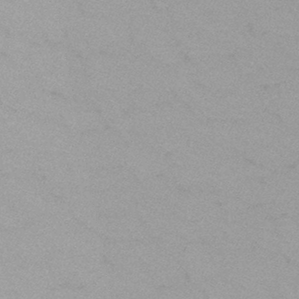
Label: frost